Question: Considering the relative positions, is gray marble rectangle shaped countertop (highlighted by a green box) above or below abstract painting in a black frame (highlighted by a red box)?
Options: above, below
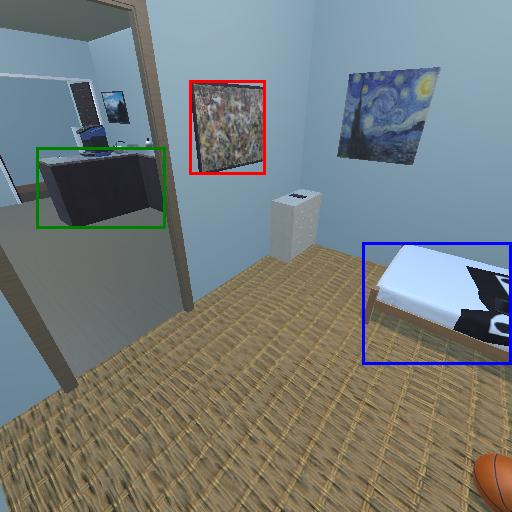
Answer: above